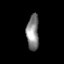
Tissue: prostate
Cell type: T cells
Senescence score: 0.6869
Nuclear area (px): 427
Mean DAPI intensity: 133.878